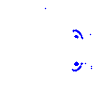
Particle: electron